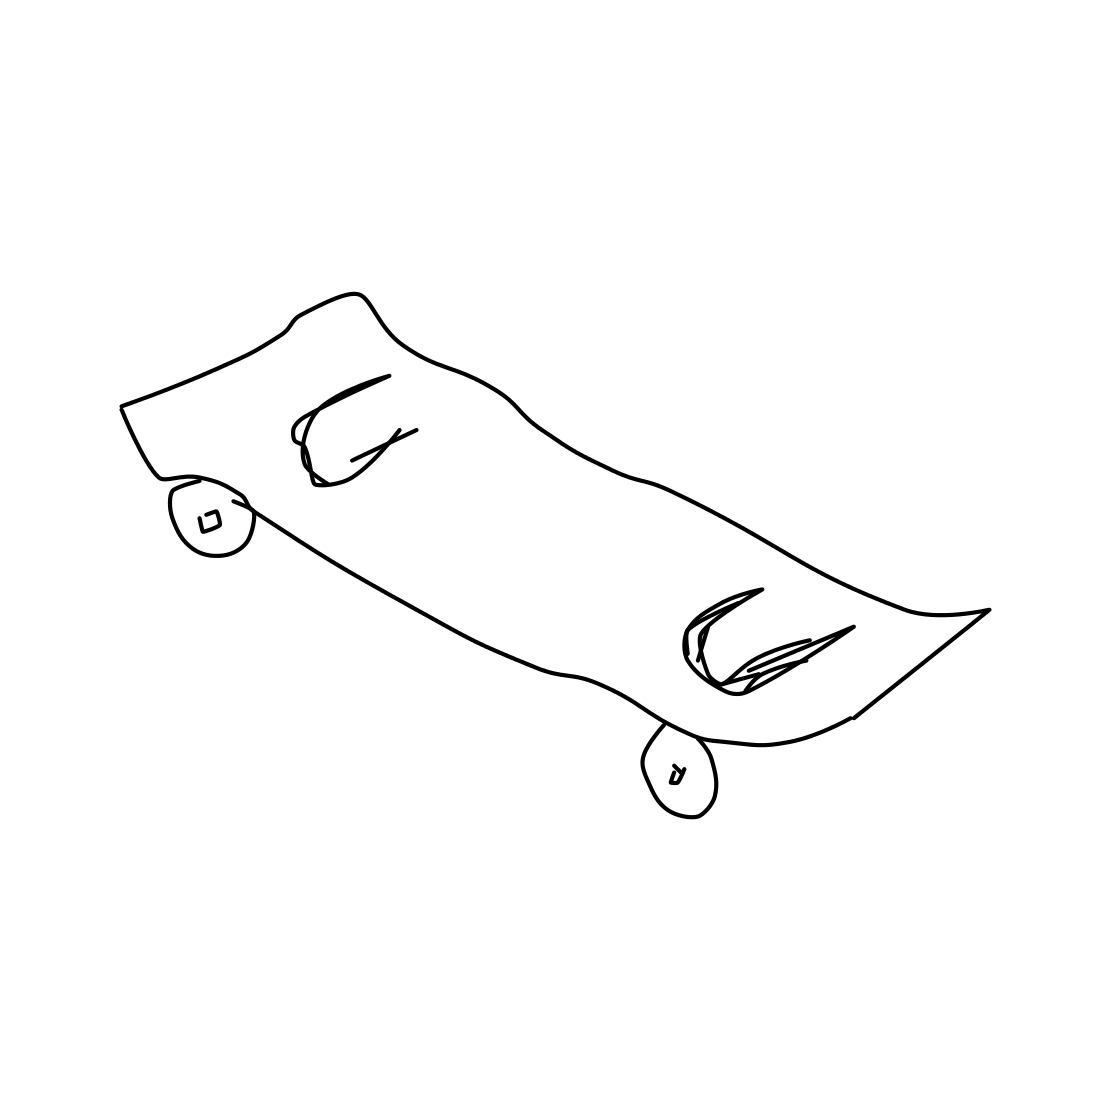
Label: skateboard